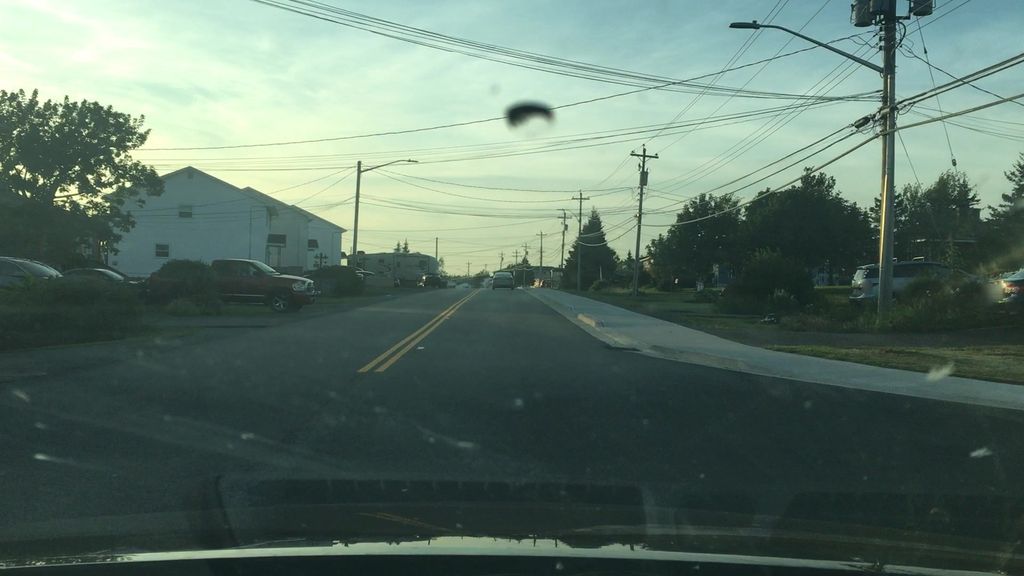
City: halifax